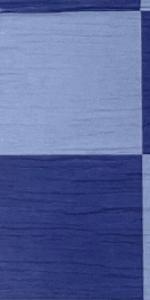
Label: Empty